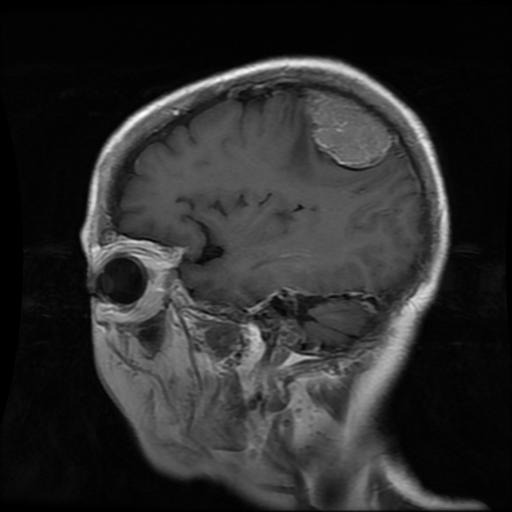
Label: meningioma